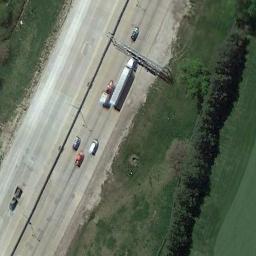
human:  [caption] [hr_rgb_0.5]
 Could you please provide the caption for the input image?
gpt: There are fewer cars on the left highway than on the right .

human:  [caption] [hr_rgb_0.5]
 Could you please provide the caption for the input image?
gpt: A straight freeway goes through the lawn and some cars are driving on the freeway .

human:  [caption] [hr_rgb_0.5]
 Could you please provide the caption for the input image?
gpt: There are large green lawns and green trees around the freeway, And there are many cars on the freeway .

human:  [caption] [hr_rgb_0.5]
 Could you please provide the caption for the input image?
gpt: The freeway goes through the grass with some cars .

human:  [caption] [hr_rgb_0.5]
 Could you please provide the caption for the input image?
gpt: There are green lawns beside the freeway .